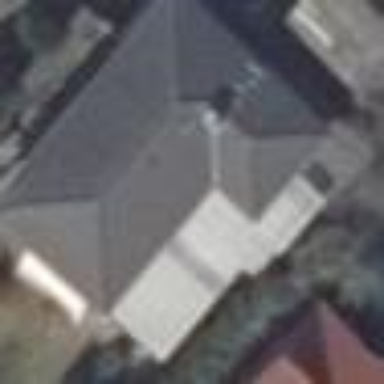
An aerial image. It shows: House with hipped roof.